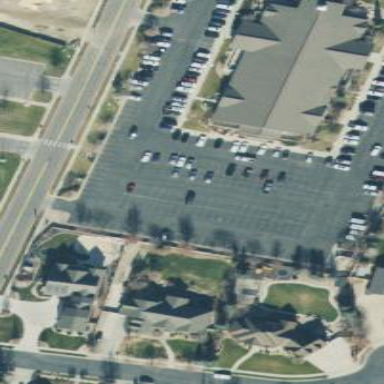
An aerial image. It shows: Parking area with surface.